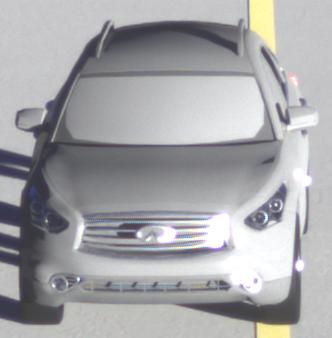
Make: Infiniti
Model: FX 37
Detailed model: FX (S51)
Model produced from: 2012/07
Model produced until: 2013/10
Doors: 5
Color: gray
Road condition: dry road
Daytime: sunrise or sunset
Contrast: high contrast